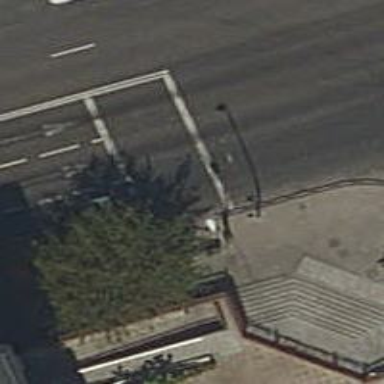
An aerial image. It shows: Road with traffic signals.